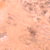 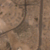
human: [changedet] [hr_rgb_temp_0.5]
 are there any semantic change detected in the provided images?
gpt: Two roads were made in the desert.